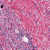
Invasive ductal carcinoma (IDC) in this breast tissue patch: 0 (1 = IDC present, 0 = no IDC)